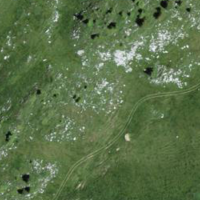
EUNIS habitat code: 23
Species observed at this site:
Phylloscopus collybita
Gypaetus barbatus
Linaria cannabina
Anthus spinoletta
Milvus milvus
Phoenicurus ochruros
Nucifraga caryocatactes
Fringilla coelebs
Pyrrhocorax graculus
Corvus corax
Delichon urbicum
Columba palumbus